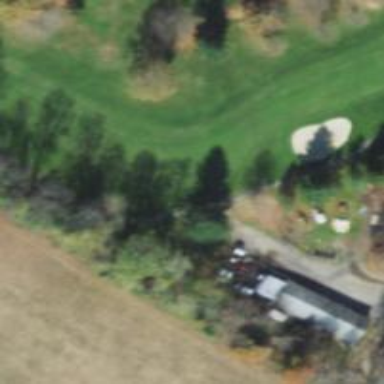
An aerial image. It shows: Golf hole.